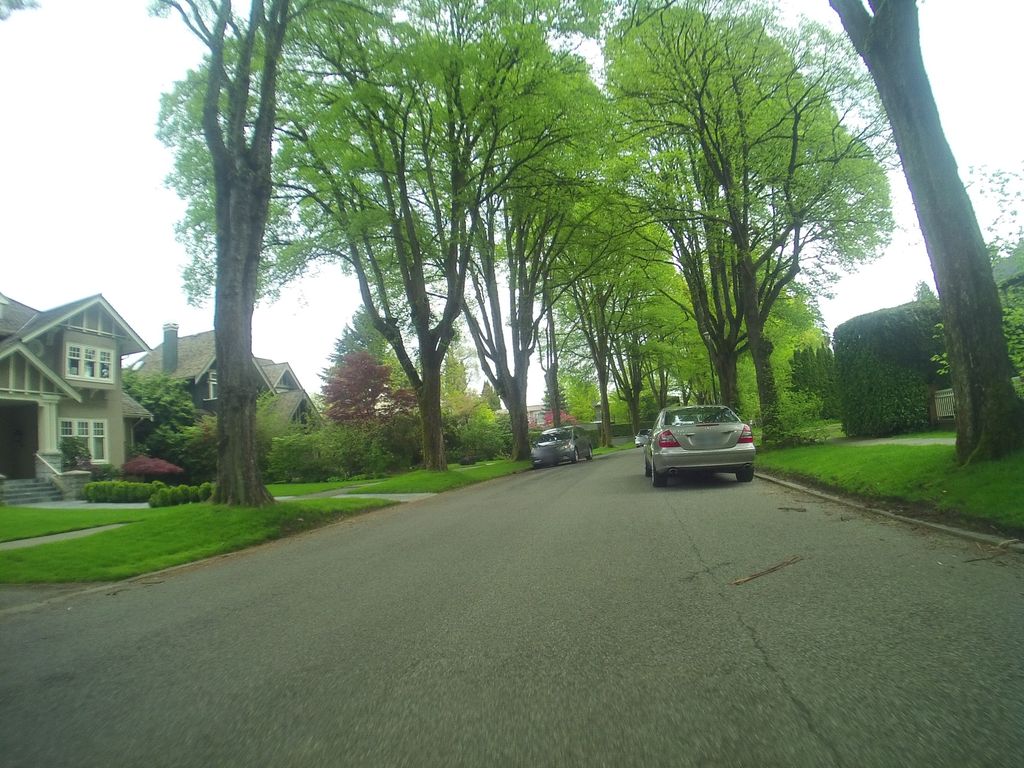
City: vancouver